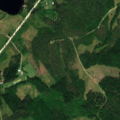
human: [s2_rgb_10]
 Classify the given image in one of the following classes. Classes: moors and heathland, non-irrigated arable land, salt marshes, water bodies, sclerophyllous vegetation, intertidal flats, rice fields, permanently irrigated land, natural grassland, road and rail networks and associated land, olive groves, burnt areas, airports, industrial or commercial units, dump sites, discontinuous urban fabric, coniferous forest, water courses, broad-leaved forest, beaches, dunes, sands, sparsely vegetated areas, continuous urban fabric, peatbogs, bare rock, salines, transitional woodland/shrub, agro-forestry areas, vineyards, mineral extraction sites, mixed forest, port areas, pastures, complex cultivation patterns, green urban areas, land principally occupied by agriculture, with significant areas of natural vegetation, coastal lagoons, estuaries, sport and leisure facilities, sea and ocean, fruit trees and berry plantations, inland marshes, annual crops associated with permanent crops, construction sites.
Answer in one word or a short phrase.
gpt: coniferous forest, mixed forest, transitional woodland/shrub